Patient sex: M
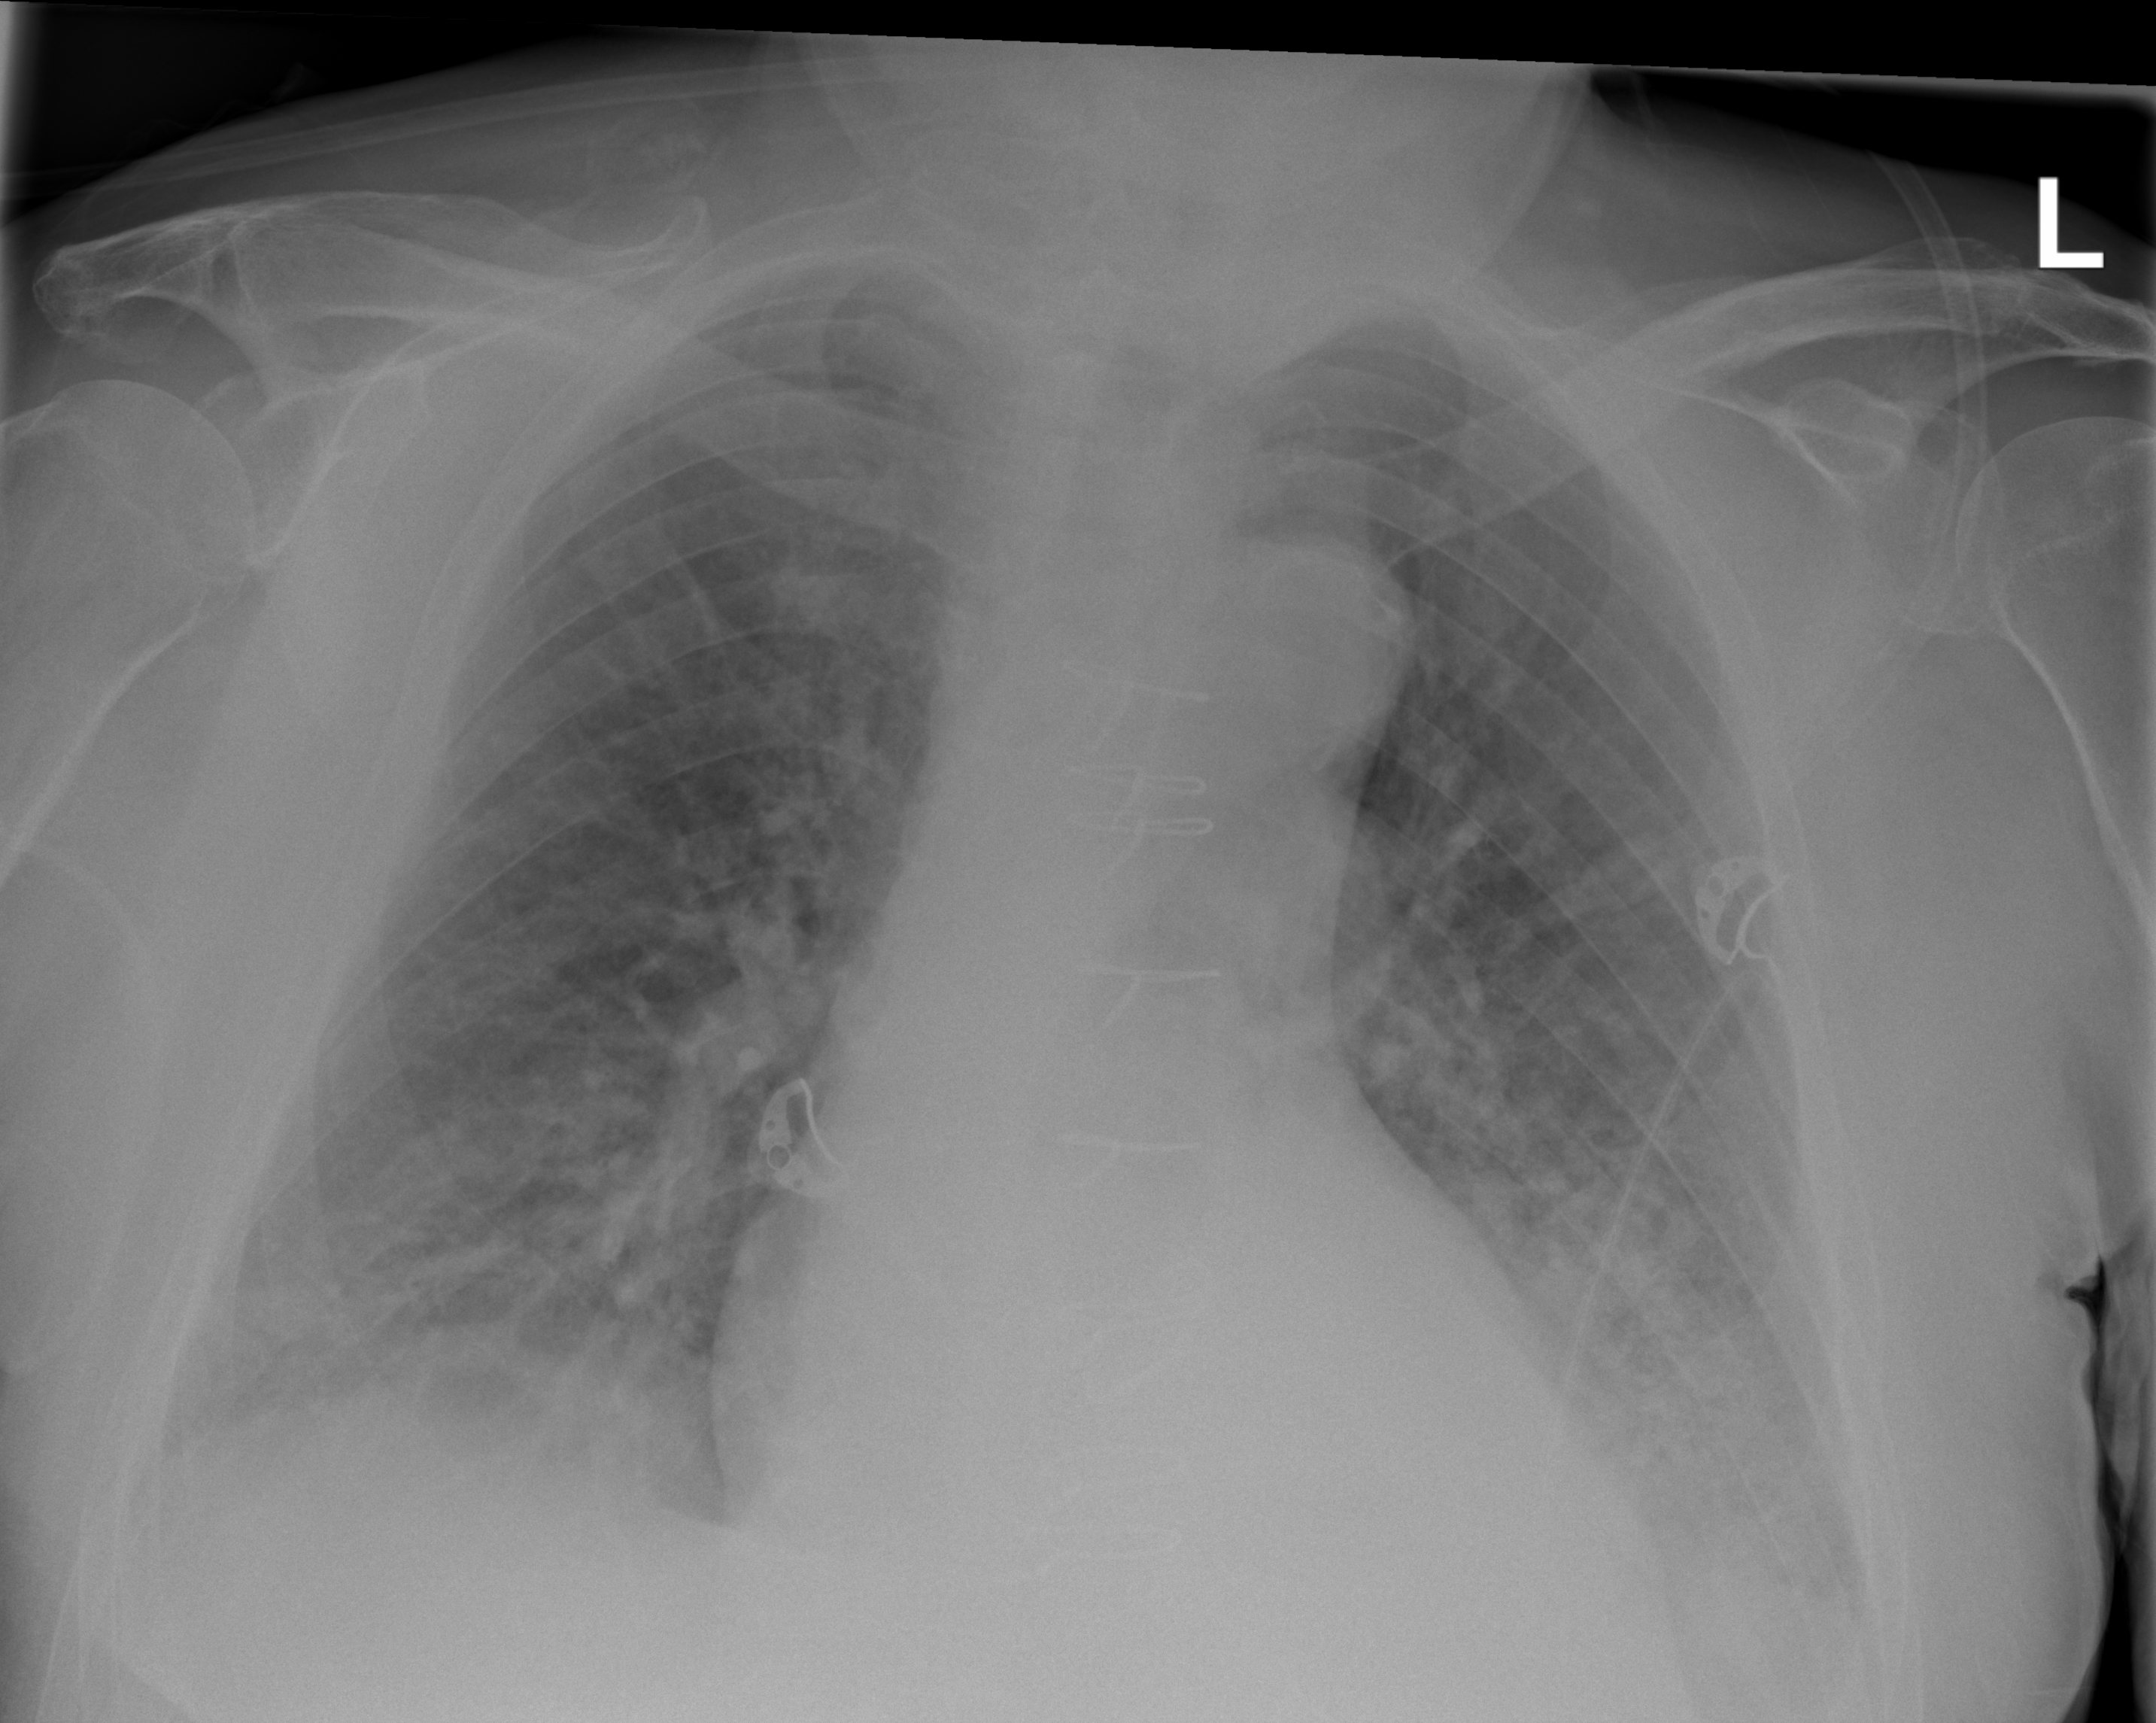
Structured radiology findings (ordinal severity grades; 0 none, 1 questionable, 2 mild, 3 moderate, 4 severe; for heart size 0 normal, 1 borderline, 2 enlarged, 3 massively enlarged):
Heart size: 2
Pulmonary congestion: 2
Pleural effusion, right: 1
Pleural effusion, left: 2
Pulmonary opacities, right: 2
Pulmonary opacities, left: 3
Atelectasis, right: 2
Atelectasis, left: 3